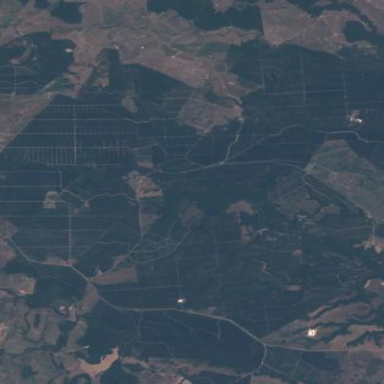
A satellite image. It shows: Orchard filled with oil palms.